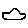
Label: cloud